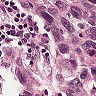
Metastatic tissue present: yes